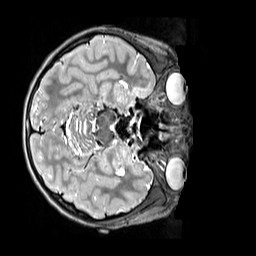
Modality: T2w
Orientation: axial
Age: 9
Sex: female
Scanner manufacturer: siemens
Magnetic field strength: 3 T
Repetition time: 3.2 s
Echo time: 0.408 s